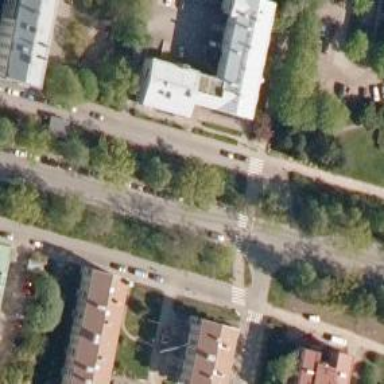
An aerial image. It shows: Marked crossing with pedestrian island.